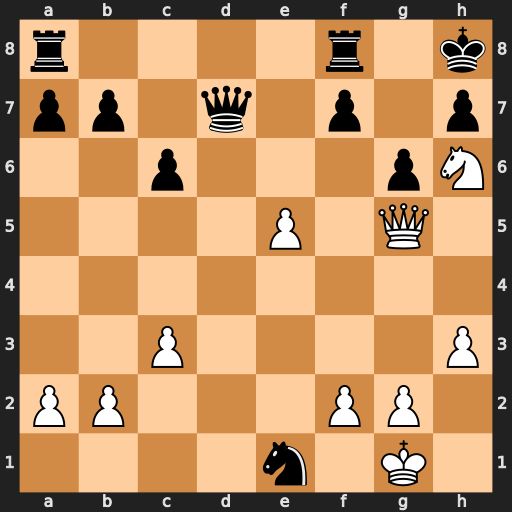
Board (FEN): r4r1k/pp1q1p1p/2p3pN/4P1Q1/8/2P4P/PP3PP1/4n1K1
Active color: w
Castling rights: -
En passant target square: -
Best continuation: Qf6#